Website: macys
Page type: billing-address
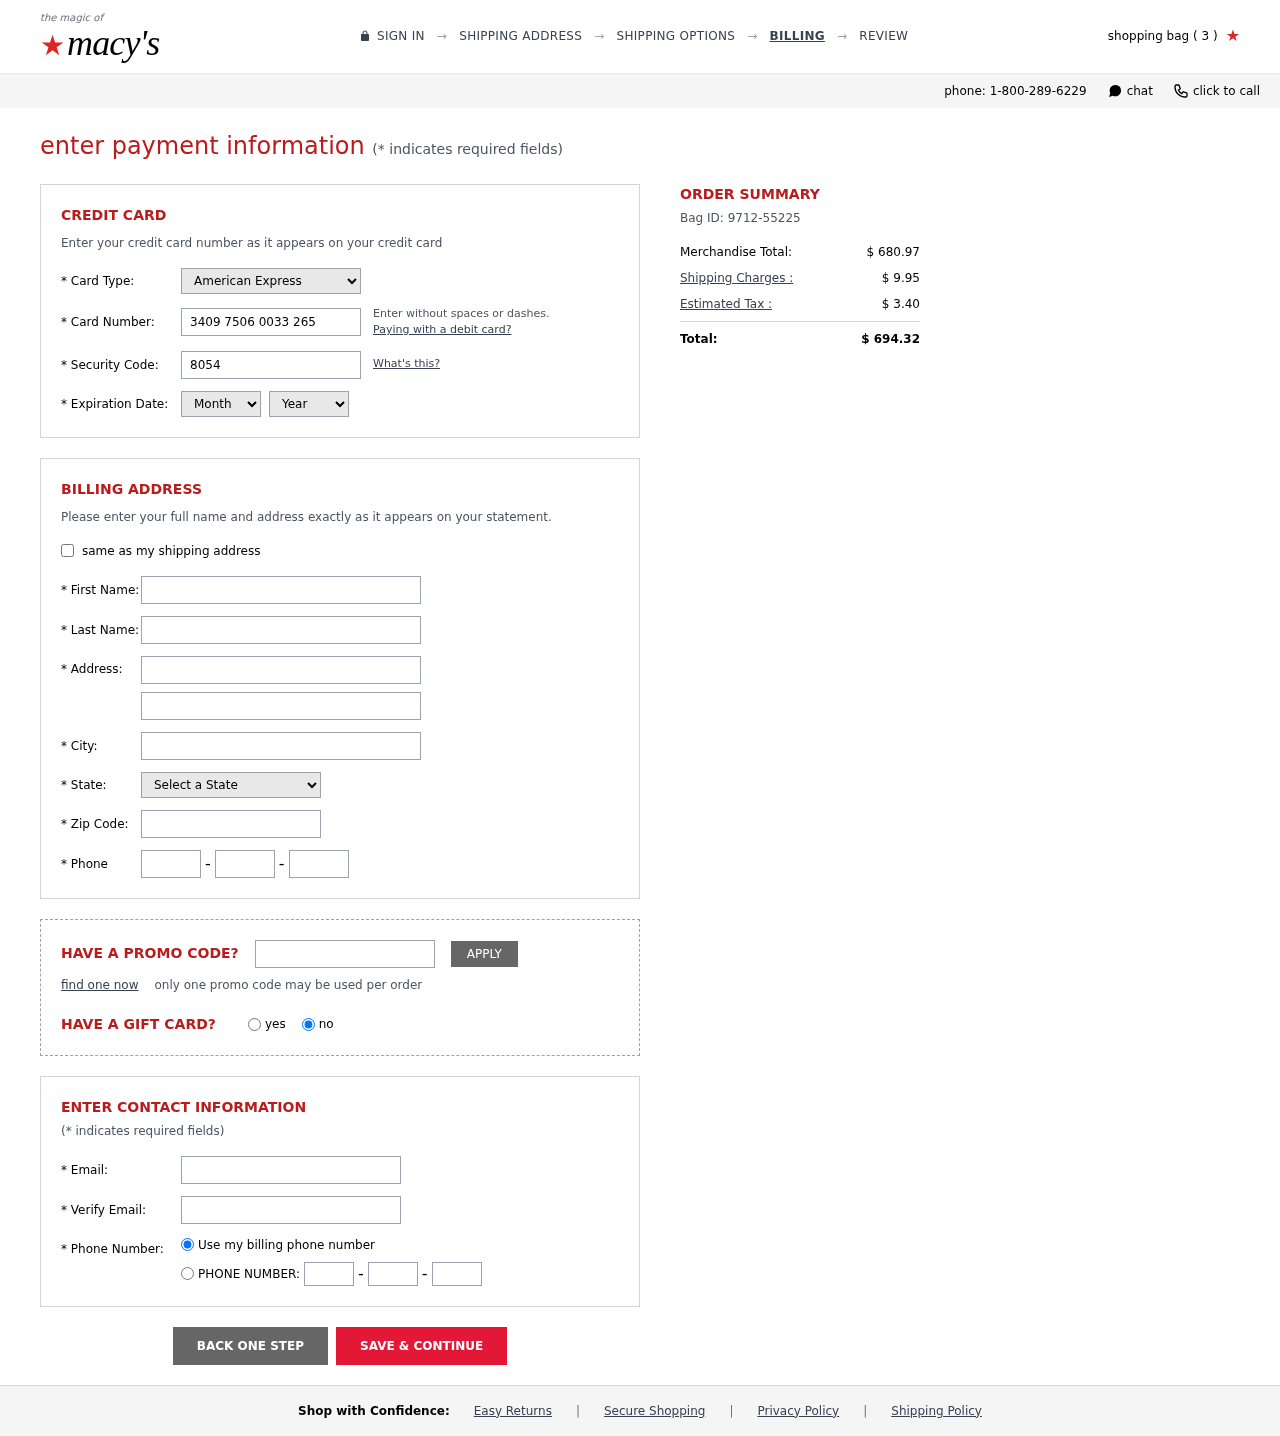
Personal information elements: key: PII_CARD_CVV
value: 8054
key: PII_CARD_EXPIRY_MONTH
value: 11
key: PII_CARD_EXPIRY_YEAR
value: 28
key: PII_CARD_NUMBER
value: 3409 7506 0033 265
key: PII_CARD_TYPE
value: American Express
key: PII_CITY
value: South Deborahberg
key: PII_EMAIL
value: rebecca.richardson@gmail.com
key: PII_FIRSTNAME
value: Rebecca
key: PII_LASTNAME
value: Richardson
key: PII_PHONE_AREA
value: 537
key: PII_PHONE_PREFIX
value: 782
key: PII_PHONE_SUFFIX
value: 3363
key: PII_POSTCODE
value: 81291
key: PII_STATE_ABBR
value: AR
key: PII_STREET
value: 714 Frazier Mall
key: PII_STREET2
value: Suite 345
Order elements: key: ORDER_NUM_ITEMS
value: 3
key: ORDER_ID
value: Bag ID: 9712-55225
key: ORDER_SUBTOTAL
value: $ 680.97
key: ORDER_SHIPPING_COST
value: $ 9.95
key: ORDER_TAX
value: $ 3.40
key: ORDER_TOTAL
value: $ 694.32